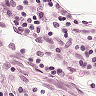
Metastatic tissue present: no